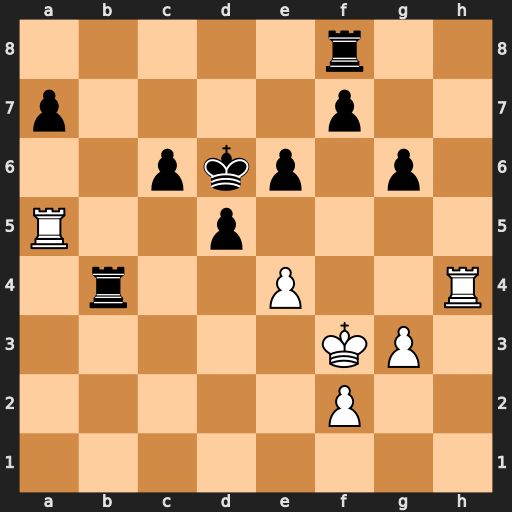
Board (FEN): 5r2/p4p2/2pkp1p1/R2p4/1r2P2R/5KP1/5P2/8
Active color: w
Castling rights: -
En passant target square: -
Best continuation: e5+ Kxe5 Rxb4